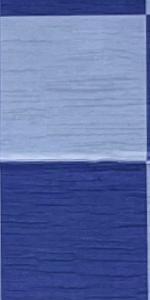
Label: Empty